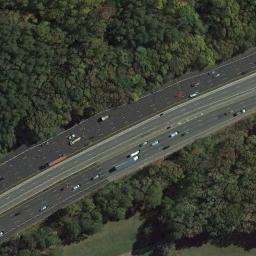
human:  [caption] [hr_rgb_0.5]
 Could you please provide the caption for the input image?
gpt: The freeway goes through the forest with many cars .

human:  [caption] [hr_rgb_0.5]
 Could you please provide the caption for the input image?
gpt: There is only one car on each highway .

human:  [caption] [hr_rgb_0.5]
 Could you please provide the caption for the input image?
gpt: A straight freeway goes through the forest with many dark green trees and some cars are driving on the freeway .

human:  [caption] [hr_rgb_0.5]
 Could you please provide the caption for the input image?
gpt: There are large green forests around the freeway and there are many cars on the freeway .

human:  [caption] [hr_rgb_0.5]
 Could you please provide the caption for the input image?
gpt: There are many green trees along the freeway .